Field crop: maize
Growth stage: 2
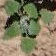
Species: chenopodium